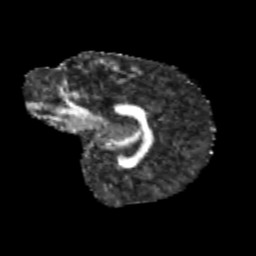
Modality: FA
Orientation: sagittal
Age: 9
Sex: female
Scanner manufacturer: siemens
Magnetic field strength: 3 T
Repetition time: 3.8 s
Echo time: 0.07 s